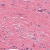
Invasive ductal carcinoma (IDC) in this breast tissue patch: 1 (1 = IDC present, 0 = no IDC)